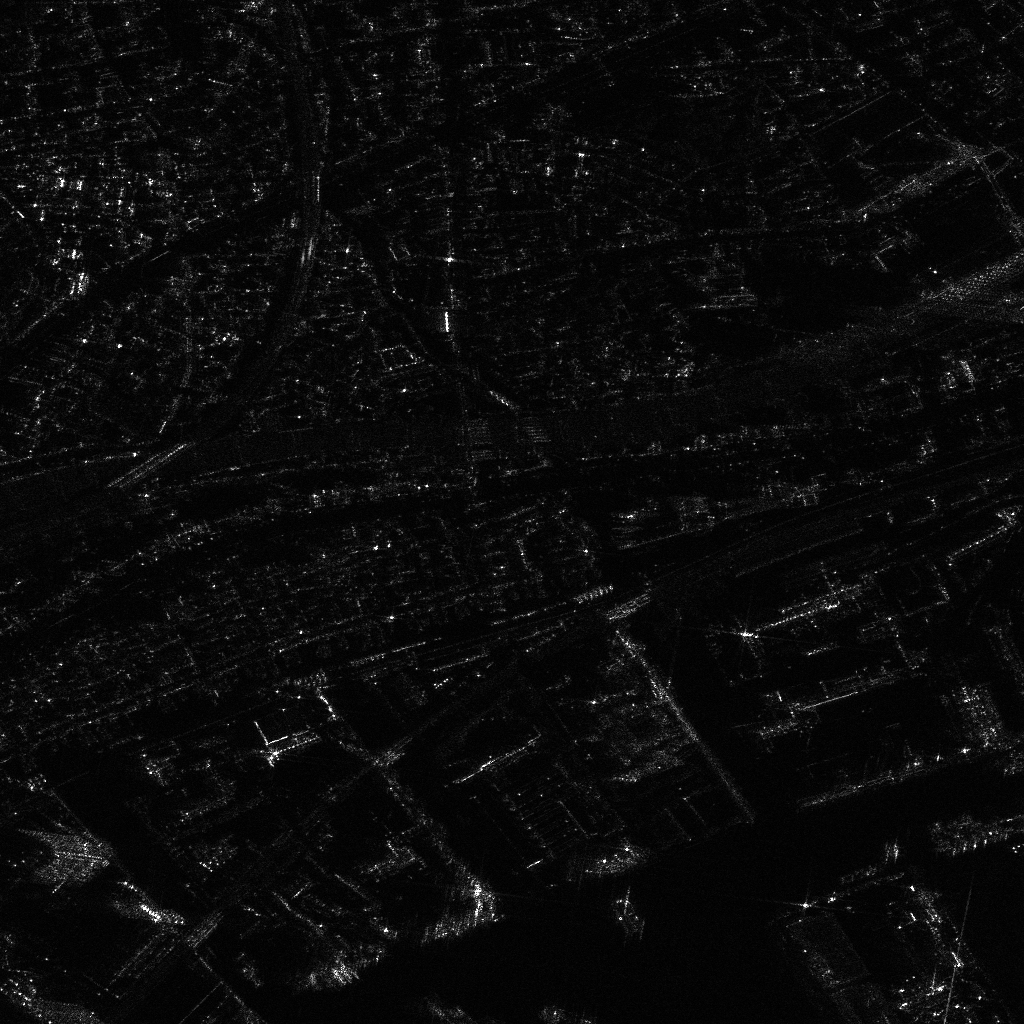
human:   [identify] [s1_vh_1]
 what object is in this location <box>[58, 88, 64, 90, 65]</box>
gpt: <ref>1 large container at the bottom</ref>